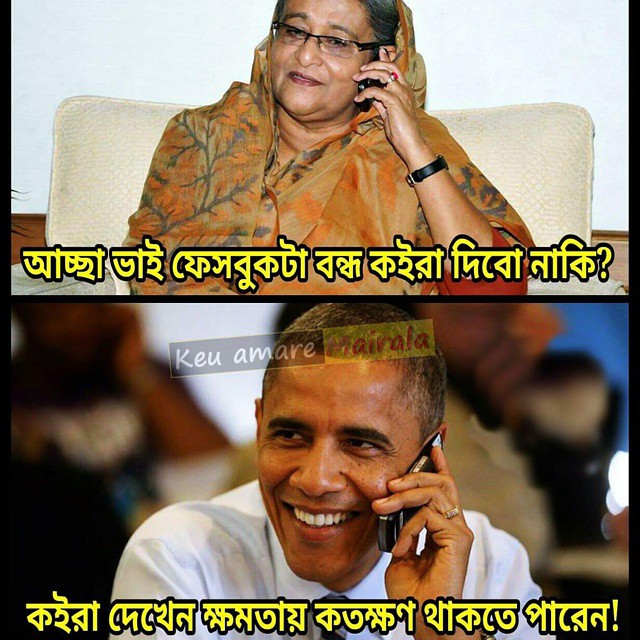
Caption: আচ্ছা ভাই ফেসবুকটা বন্ধ কইরা দিবো নাকি ? কইরা দেখেন ক্ষমতায় কতক্ষণ থাকতে পারেন !
Label: hate